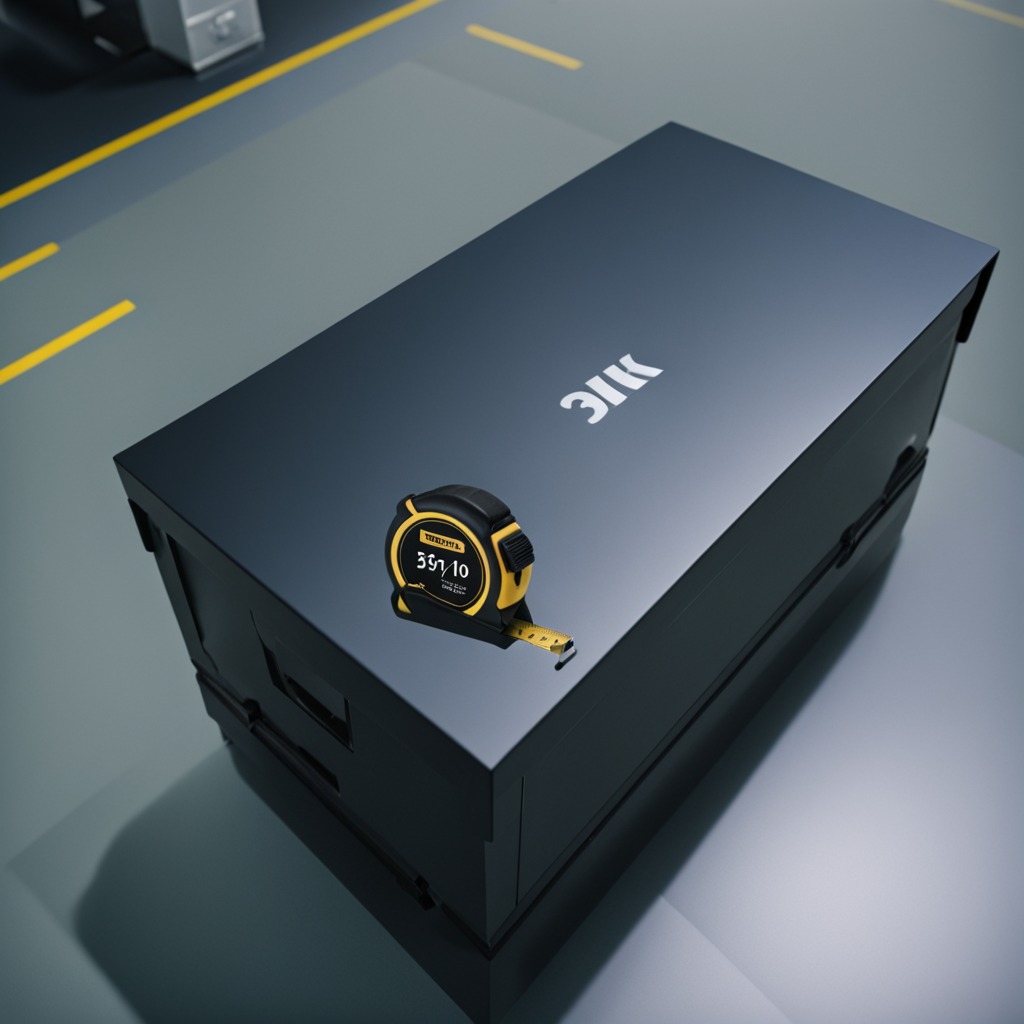
A measuring tape is lying on a toolbox surface in an airplane hangar workshop 8K.